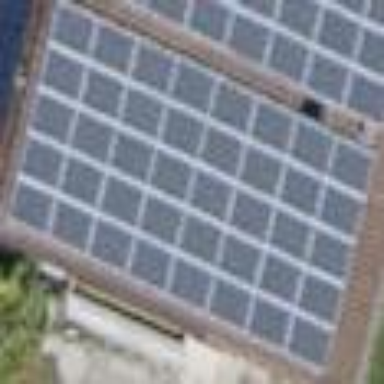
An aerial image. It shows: Solar power generator with photovoltaic panels.